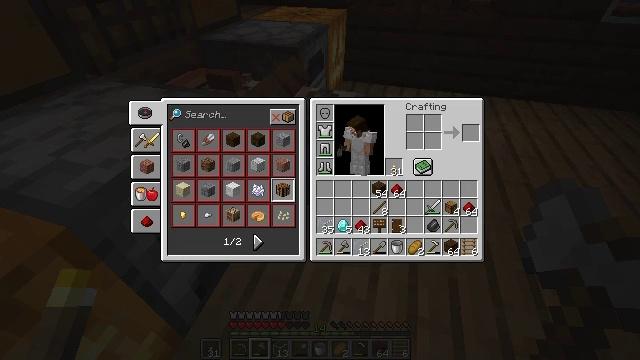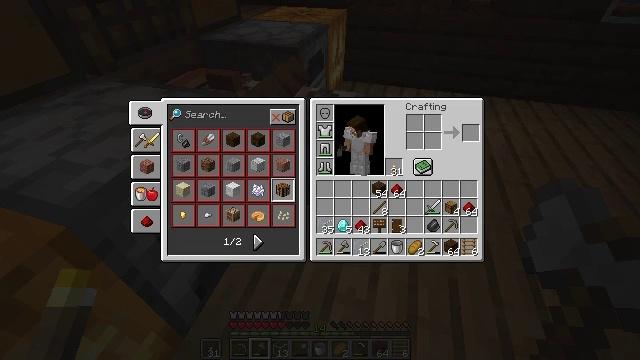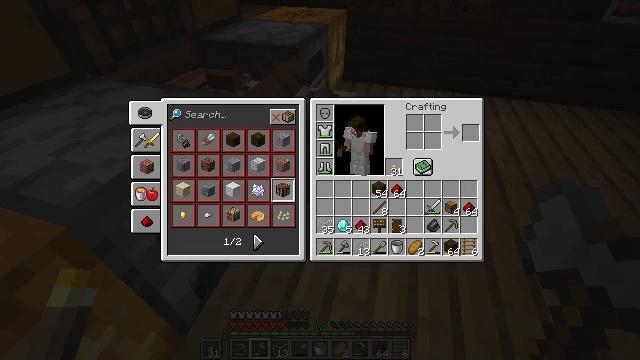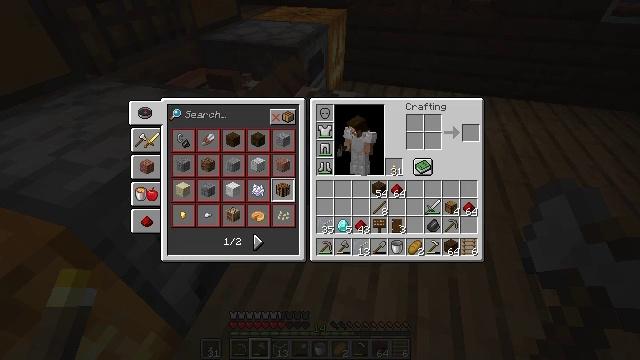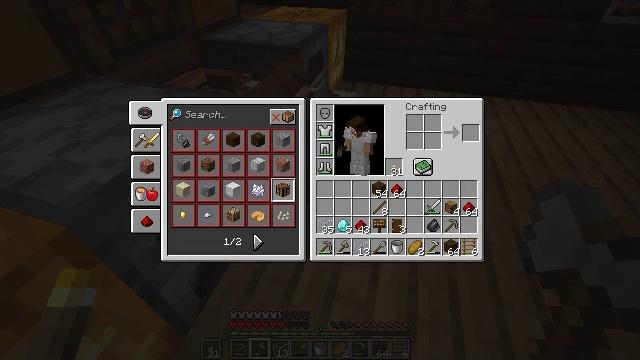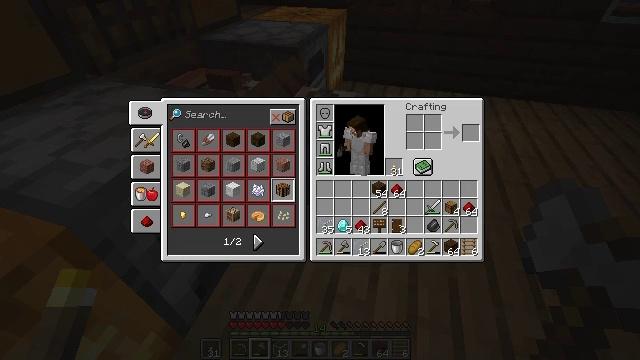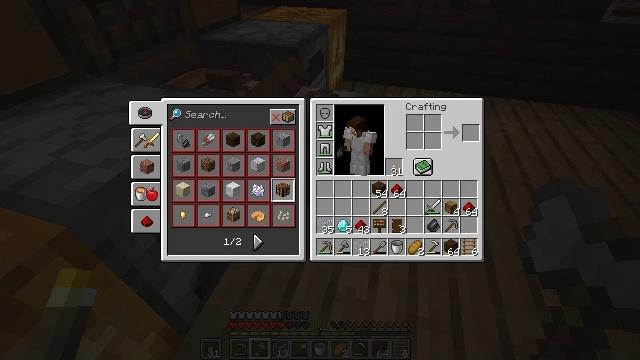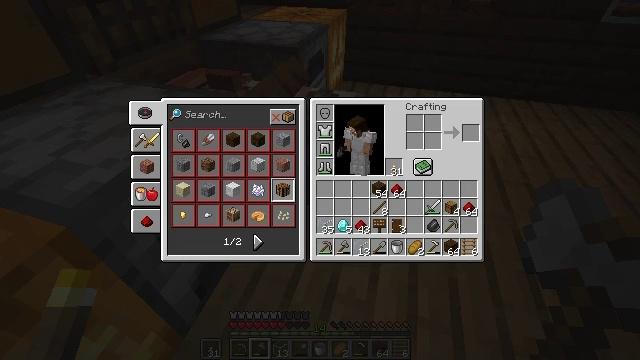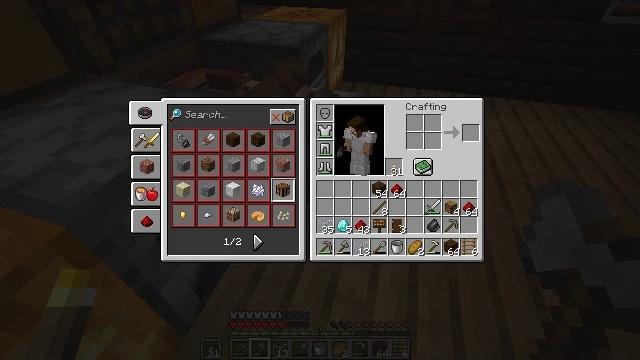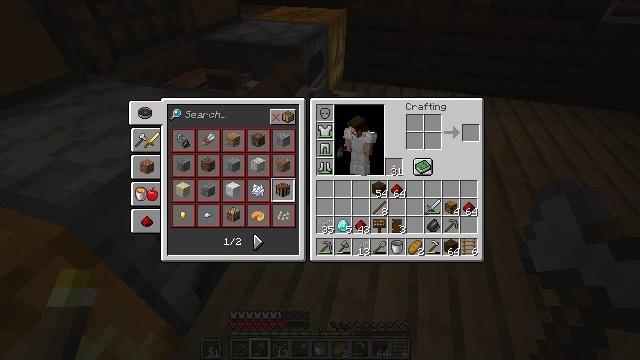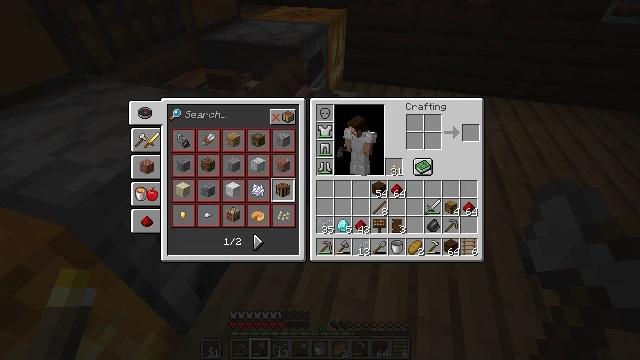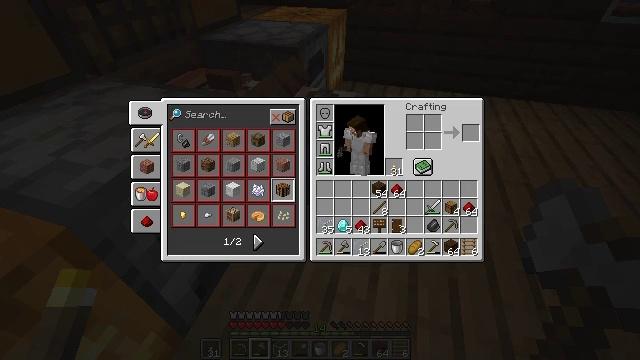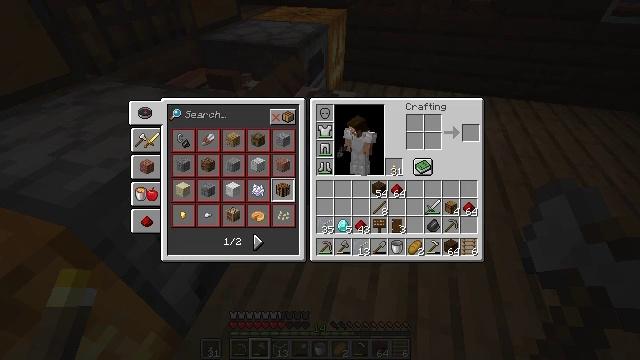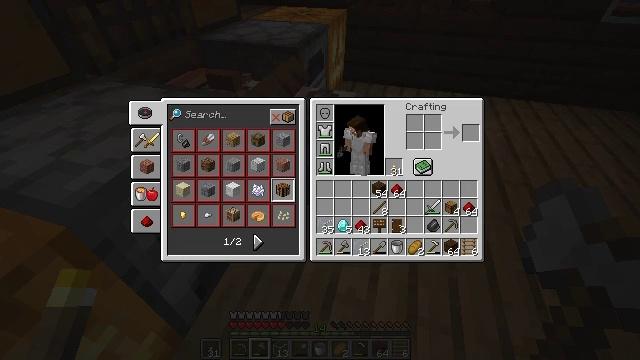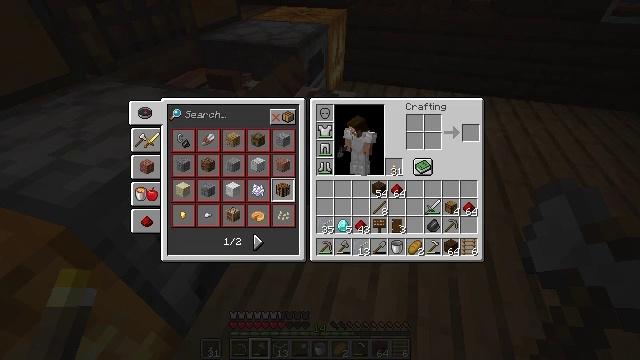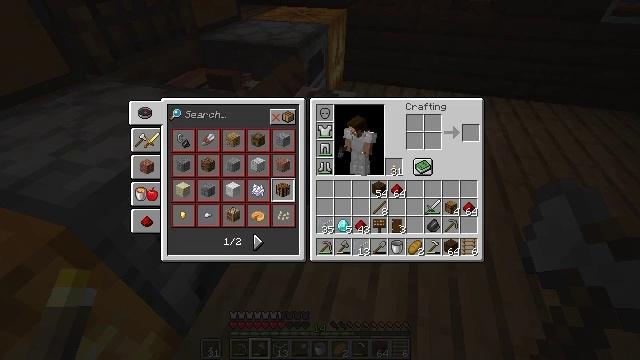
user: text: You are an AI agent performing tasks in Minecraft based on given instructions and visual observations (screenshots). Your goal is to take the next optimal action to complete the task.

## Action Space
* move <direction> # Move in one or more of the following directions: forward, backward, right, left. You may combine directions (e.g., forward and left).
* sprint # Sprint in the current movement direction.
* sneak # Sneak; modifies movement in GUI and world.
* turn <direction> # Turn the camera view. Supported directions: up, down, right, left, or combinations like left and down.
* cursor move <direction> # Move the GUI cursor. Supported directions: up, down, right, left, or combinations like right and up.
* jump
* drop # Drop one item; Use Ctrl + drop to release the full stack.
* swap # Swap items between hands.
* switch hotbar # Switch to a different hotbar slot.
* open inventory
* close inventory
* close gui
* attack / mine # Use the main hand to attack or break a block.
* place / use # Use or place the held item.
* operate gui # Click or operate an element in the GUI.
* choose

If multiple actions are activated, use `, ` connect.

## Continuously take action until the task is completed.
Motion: motion action
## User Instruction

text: Make a cobblestone wall using cobblestone.
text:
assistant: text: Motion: no_op
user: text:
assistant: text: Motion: no_op
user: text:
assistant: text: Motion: no_op
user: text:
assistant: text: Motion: no_op
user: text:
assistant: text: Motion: no_op
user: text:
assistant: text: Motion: no_op
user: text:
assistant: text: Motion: no_op
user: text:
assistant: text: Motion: no_op
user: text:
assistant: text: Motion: no_op
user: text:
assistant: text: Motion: no_op
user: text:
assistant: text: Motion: no_op
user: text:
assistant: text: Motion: no_op
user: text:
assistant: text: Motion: no_op
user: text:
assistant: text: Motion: no_op
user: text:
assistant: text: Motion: no_op
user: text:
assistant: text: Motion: no_op
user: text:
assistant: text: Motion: no_op
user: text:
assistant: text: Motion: no_op
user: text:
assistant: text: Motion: no_op
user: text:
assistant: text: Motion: no_op
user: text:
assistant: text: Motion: no_op
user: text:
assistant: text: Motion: no_op
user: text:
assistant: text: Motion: no_op
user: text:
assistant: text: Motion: no_op
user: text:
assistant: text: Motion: no_op
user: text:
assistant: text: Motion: no_op
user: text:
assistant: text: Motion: no_op
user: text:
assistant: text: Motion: no_op
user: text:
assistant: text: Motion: no_op
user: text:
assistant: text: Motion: no_op